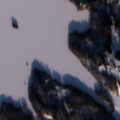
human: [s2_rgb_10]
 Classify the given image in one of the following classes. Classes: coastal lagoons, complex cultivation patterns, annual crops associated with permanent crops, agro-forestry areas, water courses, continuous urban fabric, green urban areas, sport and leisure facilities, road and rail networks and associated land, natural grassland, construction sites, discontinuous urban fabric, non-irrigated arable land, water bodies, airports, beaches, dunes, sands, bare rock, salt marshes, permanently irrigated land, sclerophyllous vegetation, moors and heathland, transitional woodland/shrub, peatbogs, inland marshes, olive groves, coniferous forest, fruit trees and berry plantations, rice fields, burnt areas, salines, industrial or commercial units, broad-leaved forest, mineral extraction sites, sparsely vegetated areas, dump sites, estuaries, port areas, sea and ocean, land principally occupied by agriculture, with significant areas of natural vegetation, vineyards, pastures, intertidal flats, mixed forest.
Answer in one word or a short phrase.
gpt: land principally occupied by agriculture, with significant areas of natural vegetation, broad-leaved forest, mixed forest, water bodies